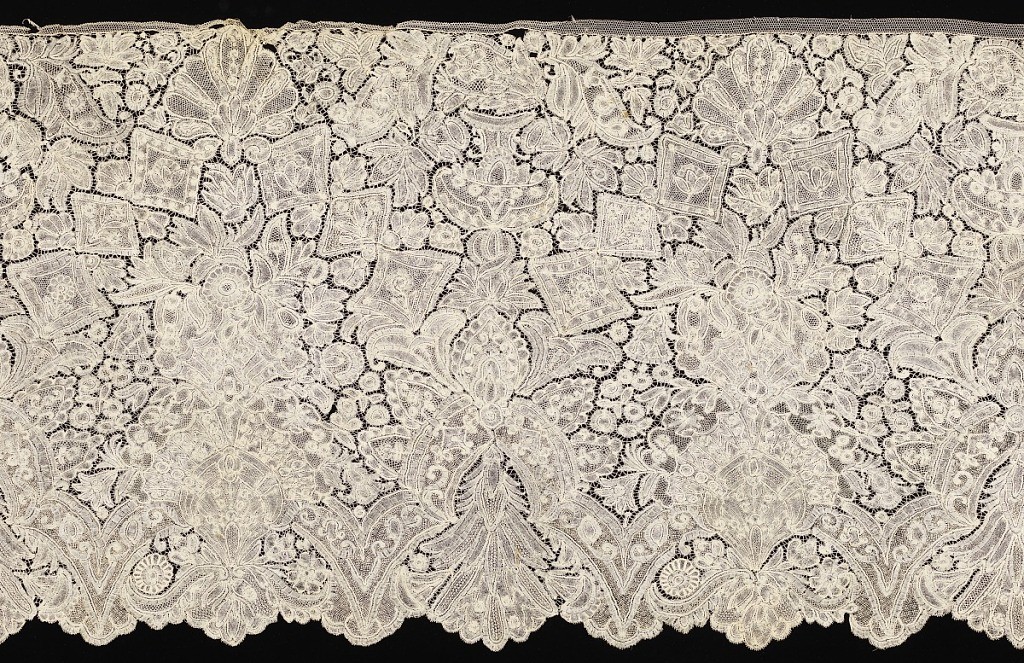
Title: Flounces
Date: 19th century
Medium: linen Technique: bobbin lace, Brussels style
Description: Two flounces in the same design of vertical arrangements of two patterns alternately placed and composed of leaves and flowers.